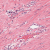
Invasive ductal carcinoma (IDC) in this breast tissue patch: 0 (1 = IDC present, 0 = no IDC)